Question: I want an array of 16 blank items
I don't want to
'''
this.arConfig = ['','','','','','','','','','','','','','','','',''];
'''
When I try
'''
ArrayResize(this.arConfig, 16);
'''
I get

Is there a way to cleanly load this. Note: I expect that someday 16 won't be enough.
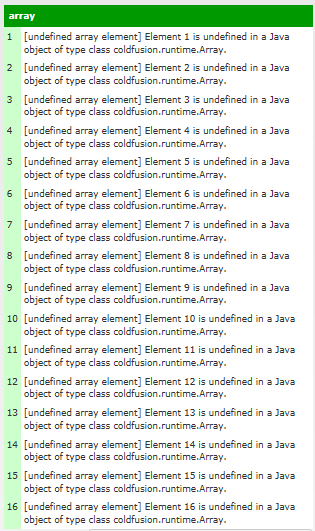
Answer: Just don't use 'ArrayResize()' for such a small array. It is meant for LARGE arrays. Anyway, that's how it works, what do you expect? Anyway, there's 'ArraySet()' if you really need it.
<URL>